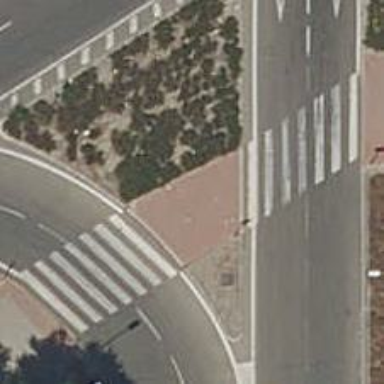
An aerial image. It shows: Marked footway crossing with center island.